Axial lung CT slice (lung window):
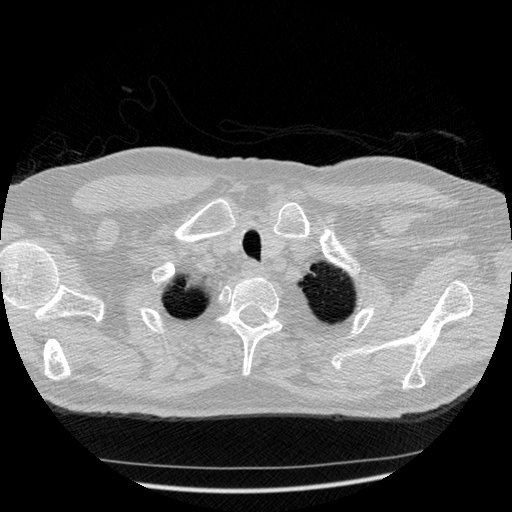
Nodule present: no